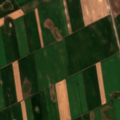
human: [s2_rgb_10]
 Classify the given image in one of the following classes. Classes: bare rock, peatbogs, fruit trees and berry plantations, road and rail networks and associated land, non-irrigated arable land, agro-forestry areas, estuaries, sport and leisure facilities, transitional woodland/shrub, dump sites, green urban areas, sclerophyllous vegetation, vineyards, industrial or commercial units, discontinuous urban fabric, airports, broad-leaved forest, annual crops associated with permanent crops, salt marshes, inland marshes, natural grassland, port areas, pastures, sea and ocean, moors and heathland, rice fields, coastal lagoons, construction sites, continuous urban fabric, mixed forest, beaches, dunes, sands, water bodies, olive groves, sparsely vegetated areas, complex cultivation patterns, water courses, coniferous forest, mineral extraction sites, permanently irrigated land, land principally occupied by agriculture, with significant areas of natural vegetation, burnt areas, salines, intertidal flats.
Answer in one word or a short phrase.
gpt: non-irrigated arable land